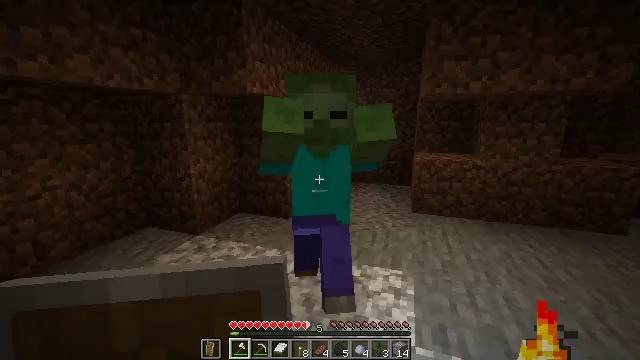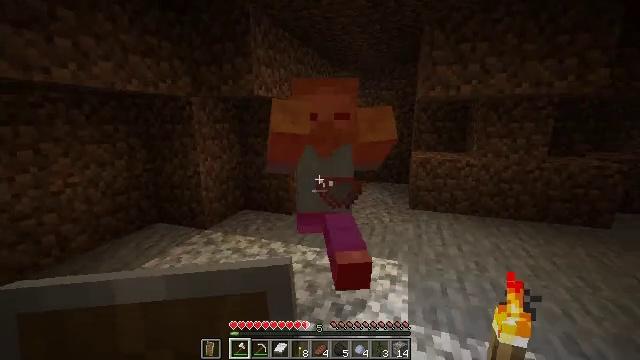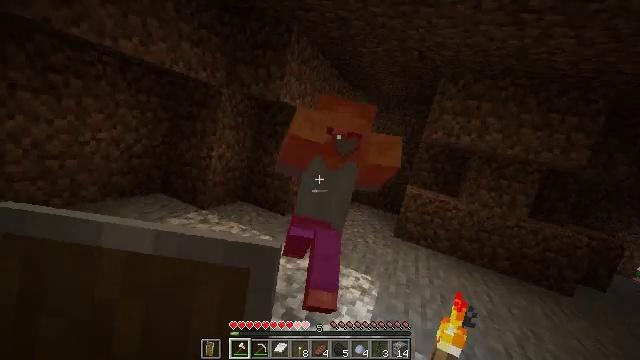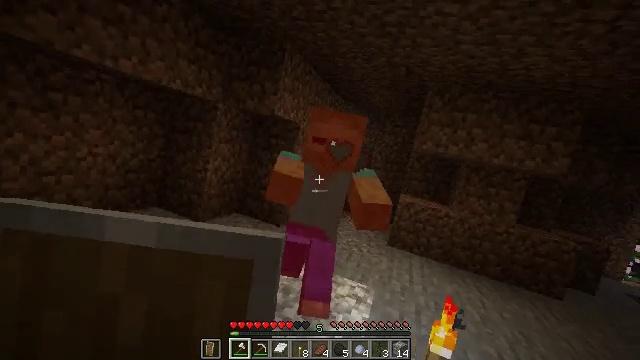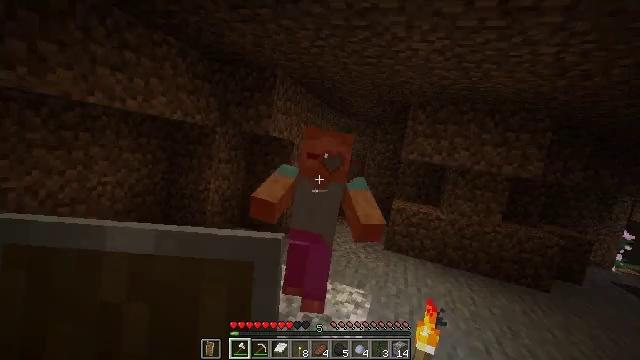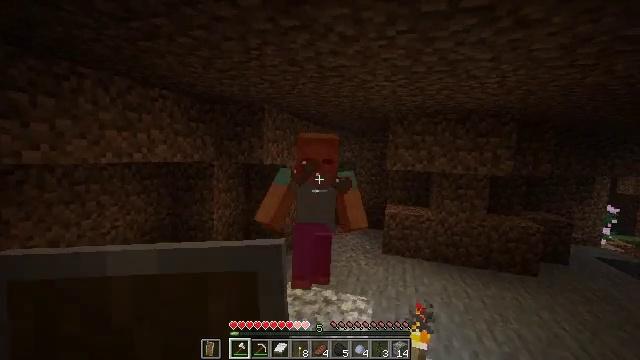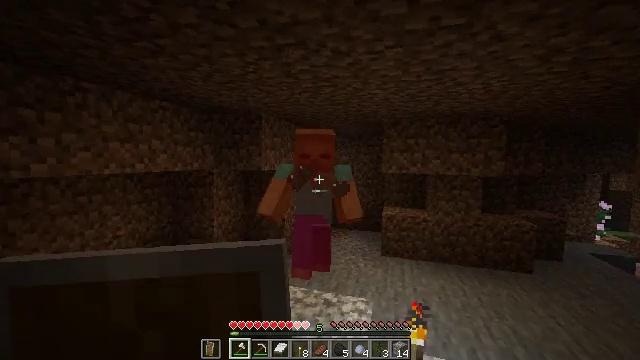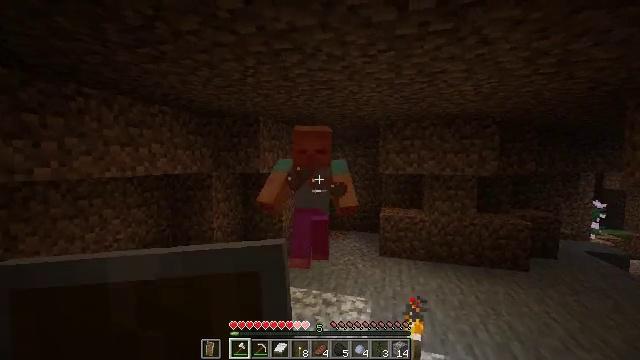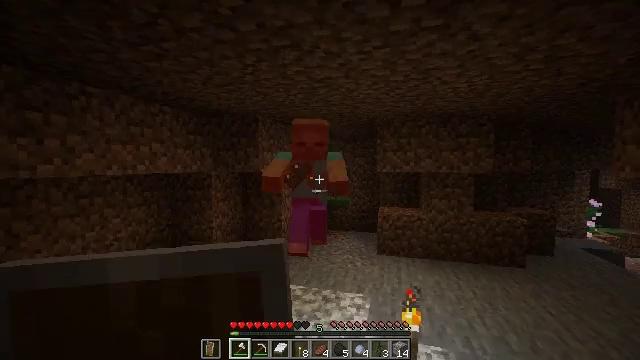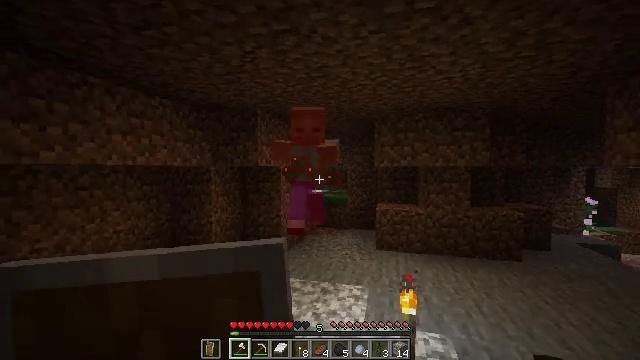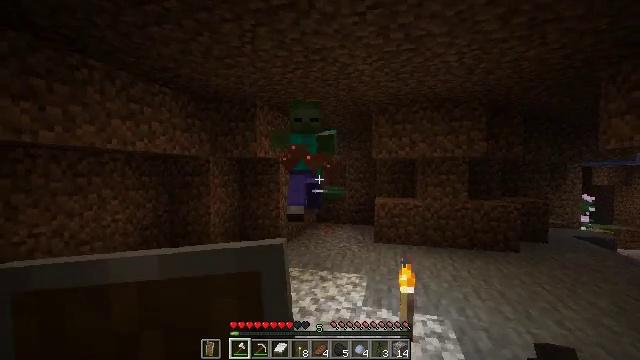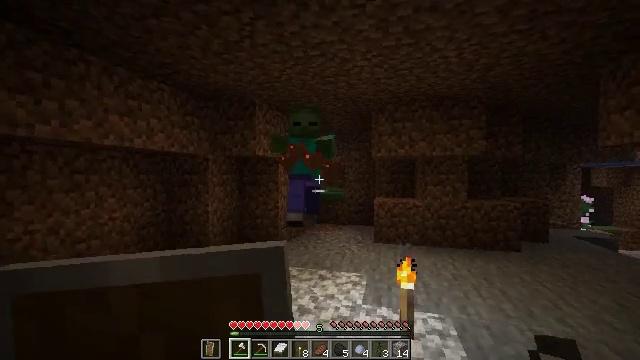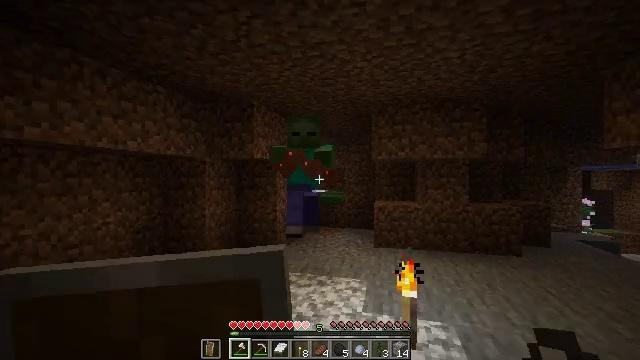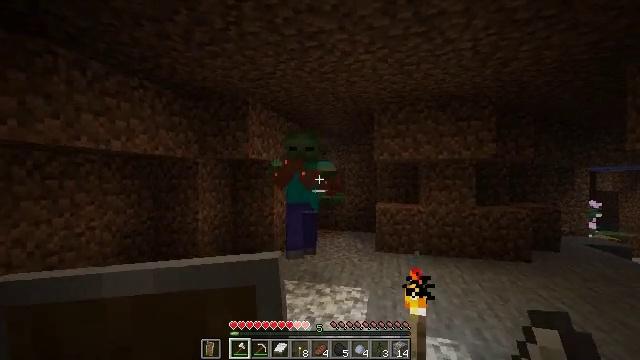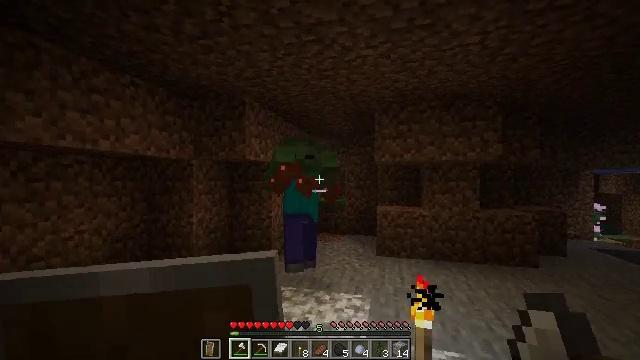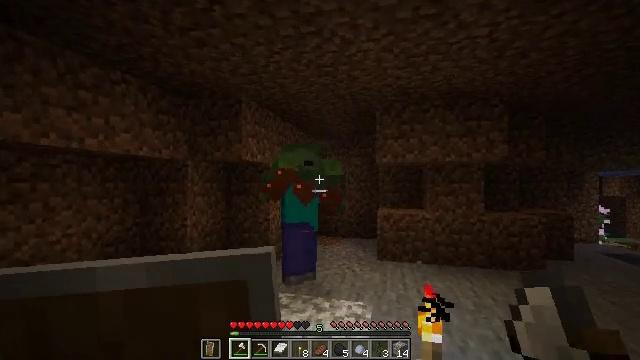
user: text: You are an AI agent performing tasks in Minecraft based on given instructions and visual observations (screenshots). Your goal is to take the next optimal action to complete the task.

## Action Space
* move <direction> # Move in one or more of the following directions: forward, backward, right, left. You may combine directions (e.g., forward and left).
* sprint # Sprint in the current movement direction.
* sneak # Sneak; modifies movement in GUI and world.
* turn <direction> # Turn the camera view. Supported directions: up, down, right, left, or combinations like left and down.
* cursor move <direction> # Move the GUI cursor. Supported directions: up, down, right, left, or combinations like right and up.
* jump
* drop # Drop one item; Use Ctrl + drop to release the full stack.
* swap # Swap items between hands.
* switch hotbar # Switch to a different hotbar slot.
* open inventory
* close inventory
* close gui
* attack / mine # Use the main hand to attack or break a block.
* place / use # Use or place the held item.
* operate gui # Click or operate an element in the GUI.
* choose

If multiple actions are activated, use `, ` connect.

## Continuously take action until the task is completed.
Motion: motion action
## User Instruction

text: Kill a zombie.
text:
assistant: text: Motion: move back
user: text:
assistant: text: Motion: move back, turn up
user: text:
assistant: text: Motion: move back, turn up
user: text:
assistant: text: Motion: no_op
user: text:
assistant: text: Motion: turn up
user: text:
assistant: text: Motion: move forward
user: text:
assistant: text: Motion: move forward
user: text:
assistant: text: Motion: move forward
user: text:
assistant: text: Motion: move forward
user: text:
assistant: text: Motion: move forward
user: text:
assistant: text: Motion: move forward
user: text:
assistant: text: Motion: move forward
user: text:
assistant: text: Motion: move forward
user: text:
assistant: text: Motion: move forward
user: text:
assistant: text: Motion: move forward
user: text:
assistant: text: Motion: move forward
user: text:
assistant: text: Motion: move forward
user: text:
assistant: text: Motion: turn down
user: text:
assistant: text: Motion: turn left and down, attack / mine
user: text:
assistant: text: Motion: move back, turn down, attack / mine
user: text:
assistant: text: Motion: move back, attack / mine
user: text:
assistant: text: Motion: move back
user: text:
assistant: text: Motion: move back, turn up
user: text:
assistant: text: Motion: no_op